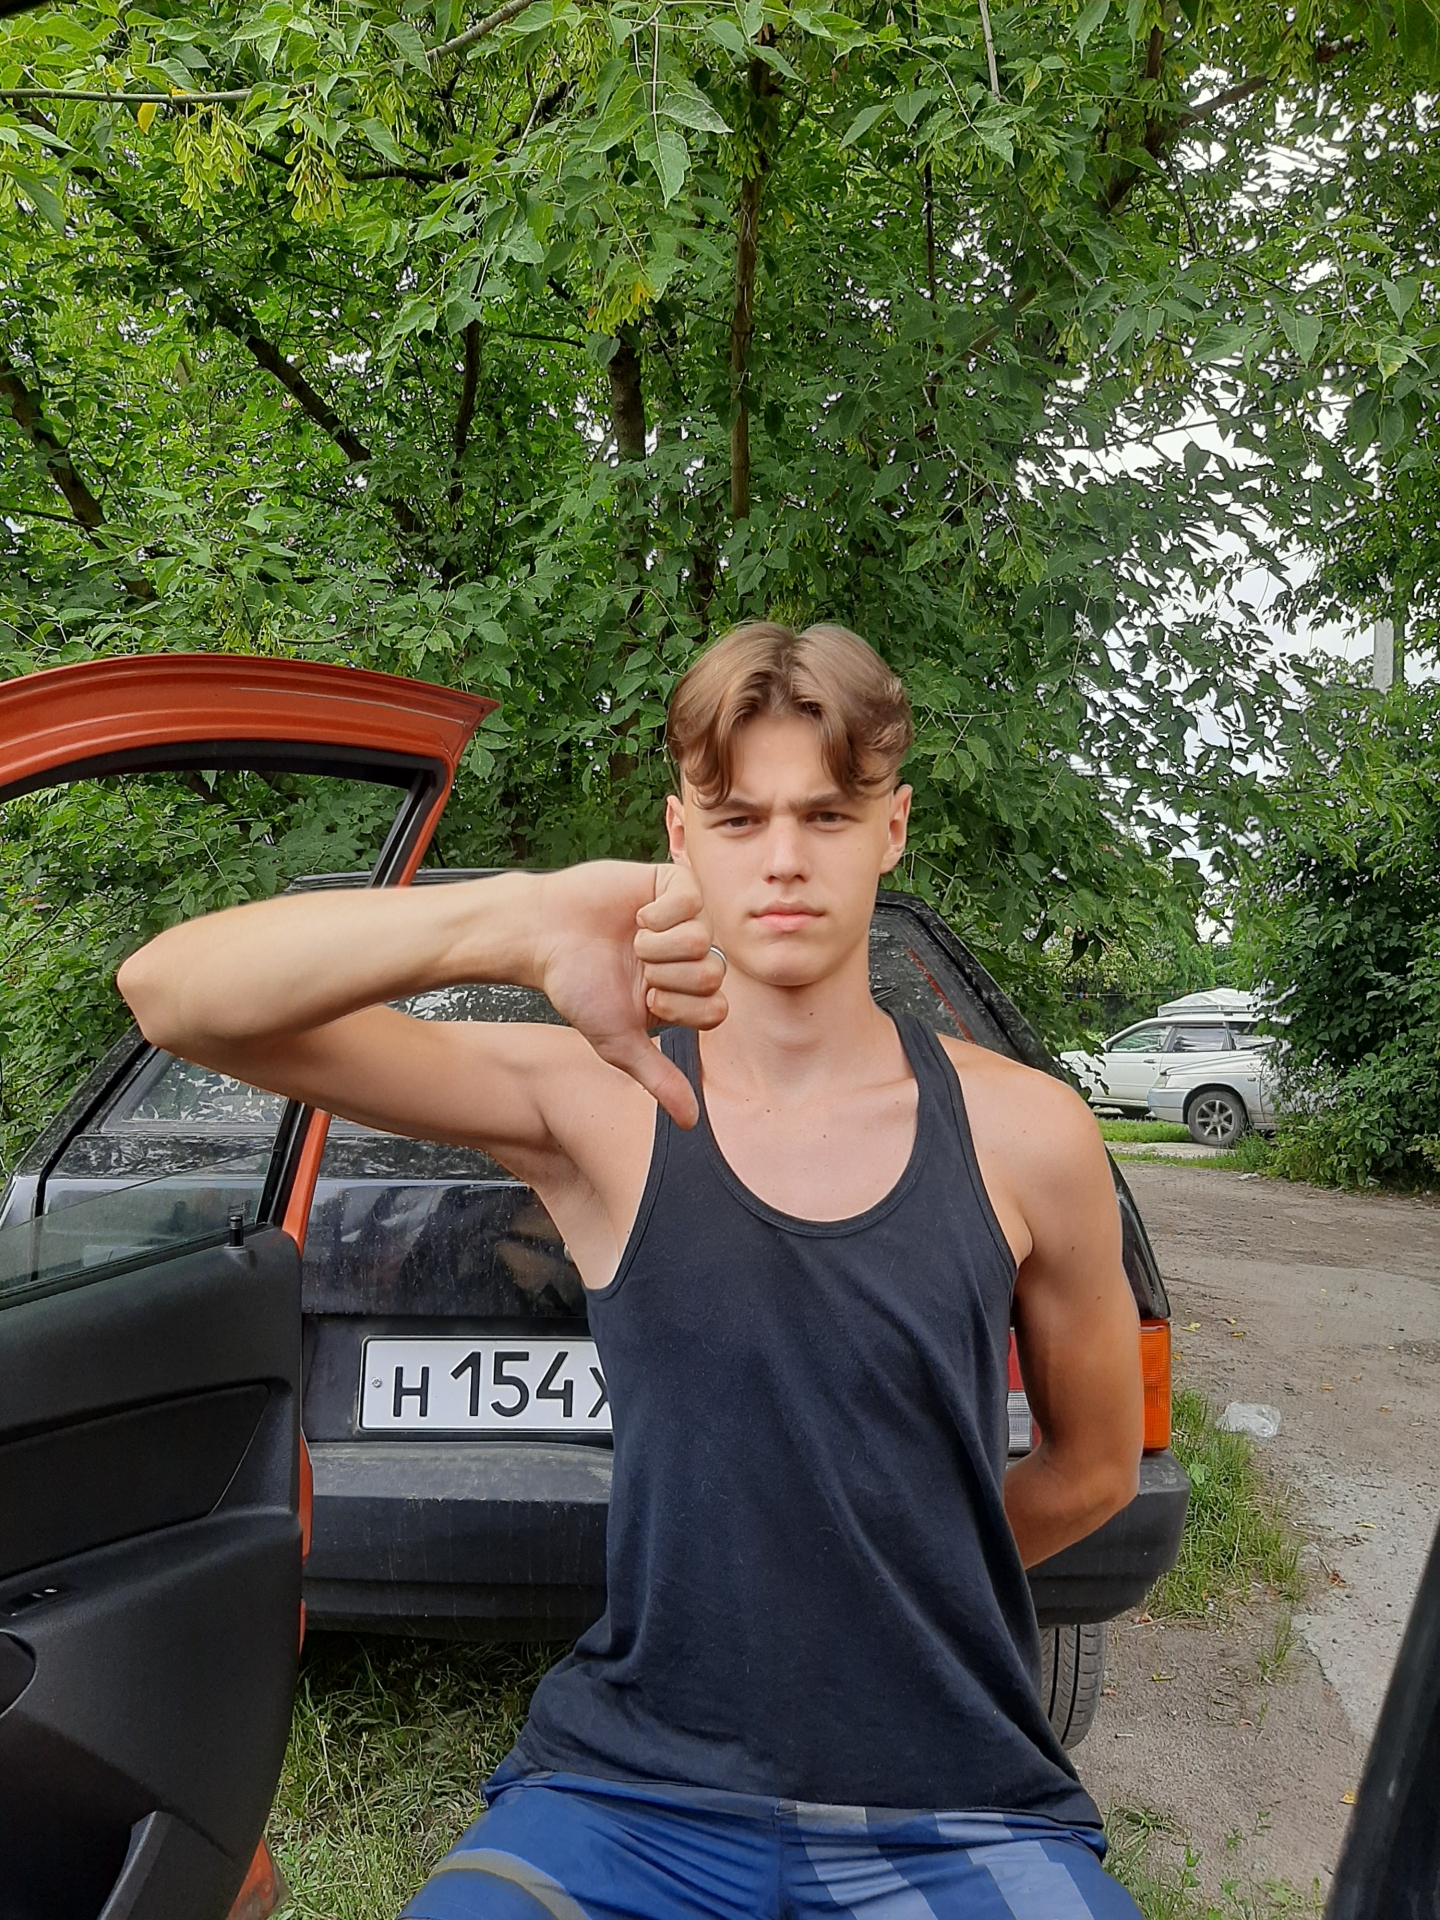
Label: clear